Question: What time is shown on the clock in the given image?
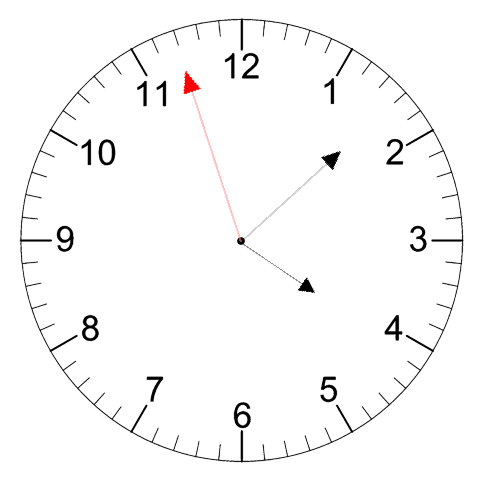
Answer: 04:07:57